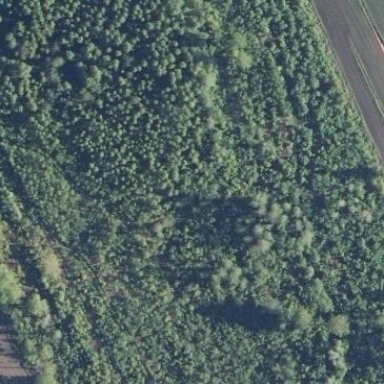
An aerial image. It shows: Mixed woodland with various types of leaves.